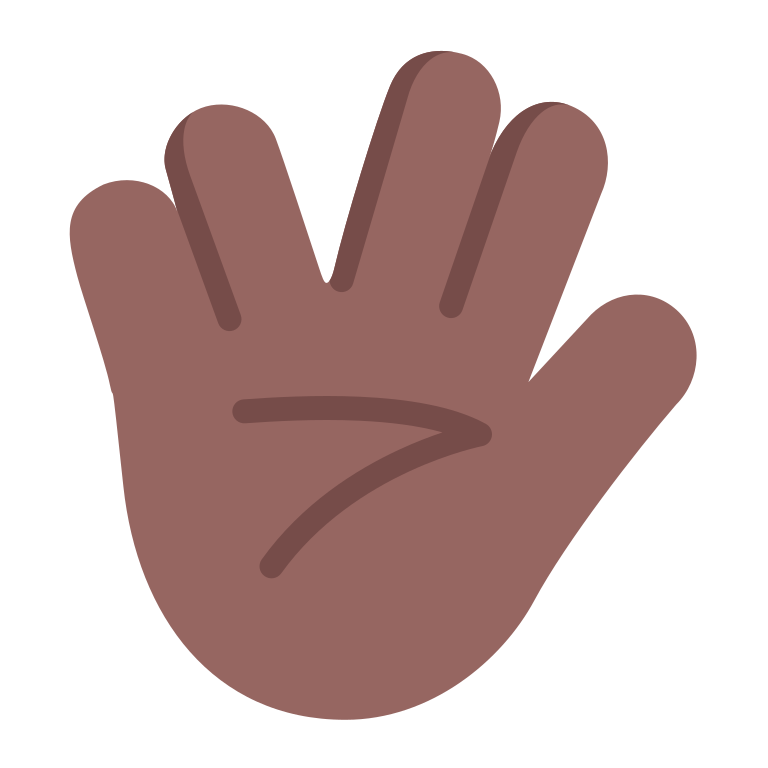
vulcan salute flat  dark